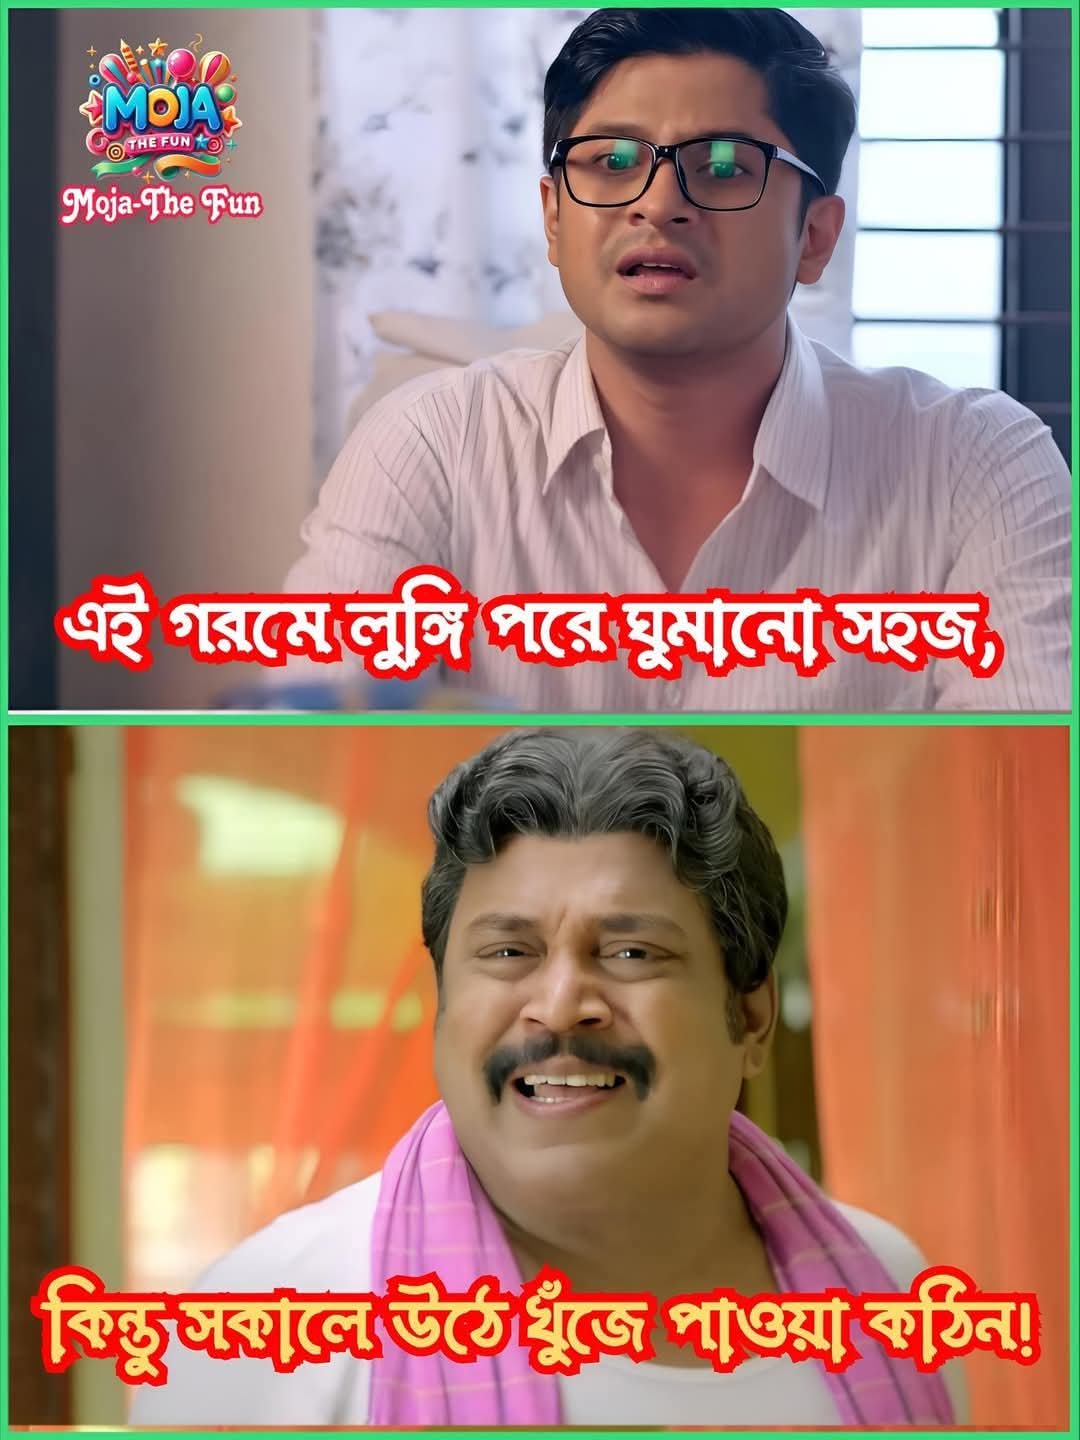
Text: এই গরমে লুঙ্গি পরে ঘুমানো সহজ,
কিন্তু সকালে উঠে খুঁজে পাওয়া কঠিন!
Label: Non Hate